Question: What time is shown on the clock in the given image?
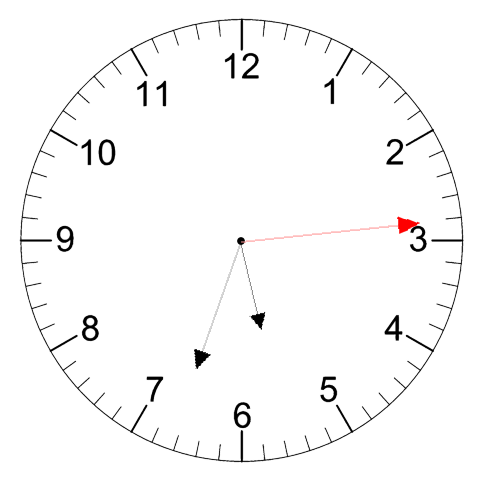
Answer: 05:33:14